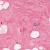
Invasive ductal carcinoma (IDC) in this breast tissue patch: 0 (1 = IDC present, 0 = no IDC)